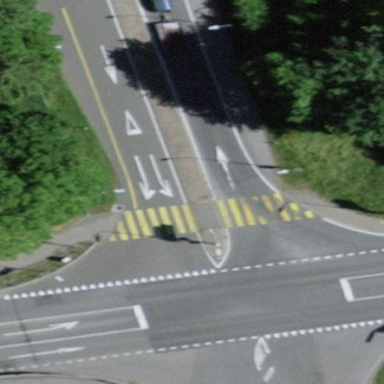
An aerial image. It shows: Primary highway with concrete surface leading to roundabout.